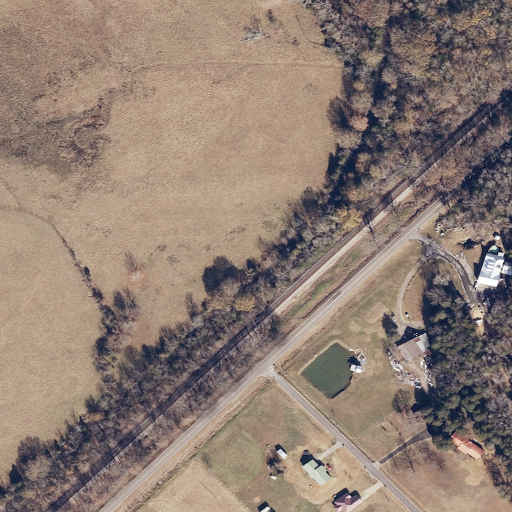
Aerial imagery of valley in Alabama named Peters Cove containing pasture, woody wetlands, open development, low intensity development, mixed forest, evergreen forest, and deciduous forest